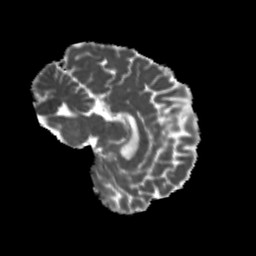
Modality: MD
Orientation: sagittal
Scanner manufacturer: siemens
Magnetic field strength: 3 T
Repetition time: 4 s
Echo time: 0.0594 s